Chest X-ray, PA view. Patient: 48 years old, sex M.
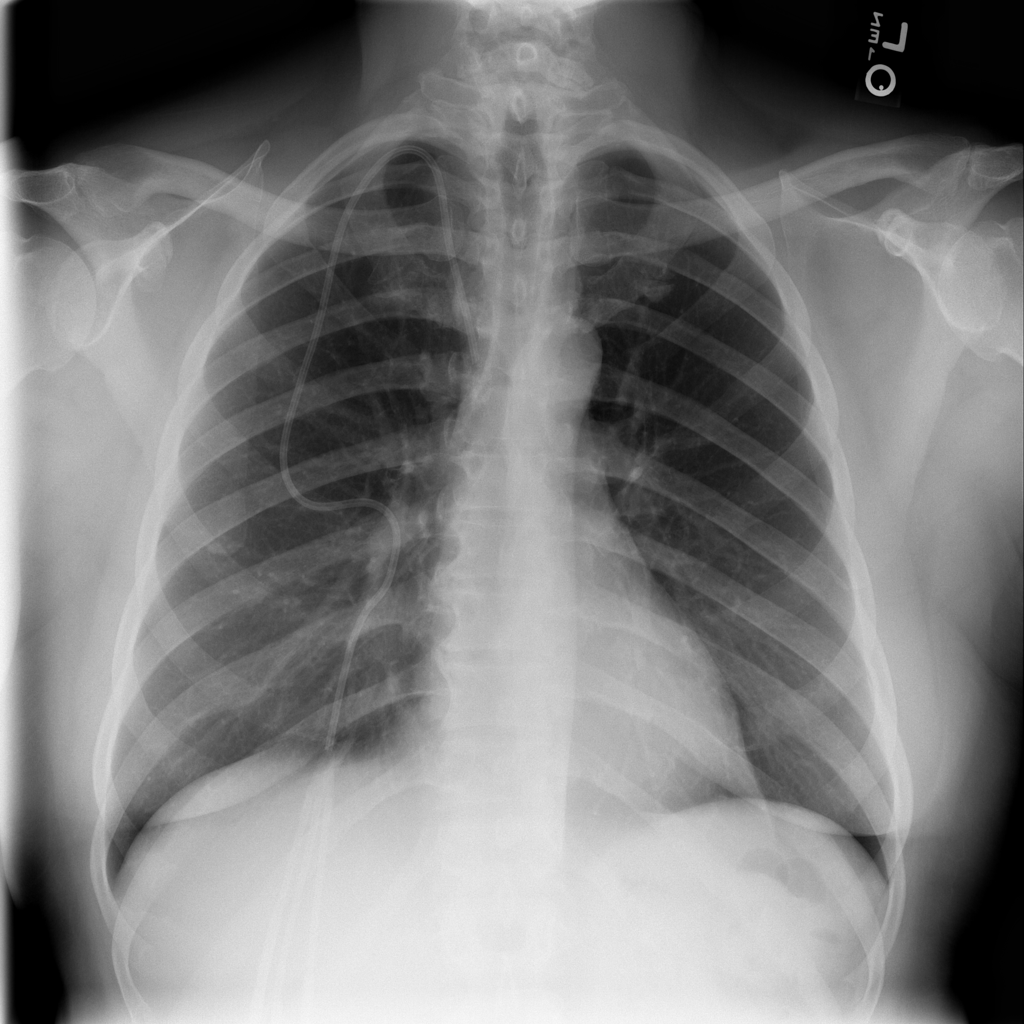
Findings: No Finding